Group 1:
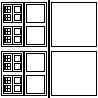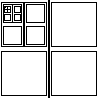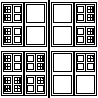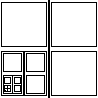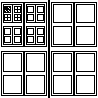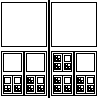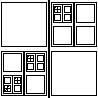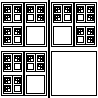
Group 2:
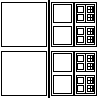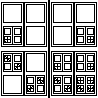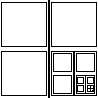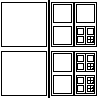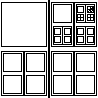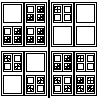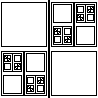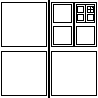
Rule separating the two groups: Includes itself on the left vs. includes itself on the right.
Concepts: fractal, nesting, recursion, self-reference
Comments: Some examples are Bongard Problems with this solution.
Author: Aaron David Fairbanks